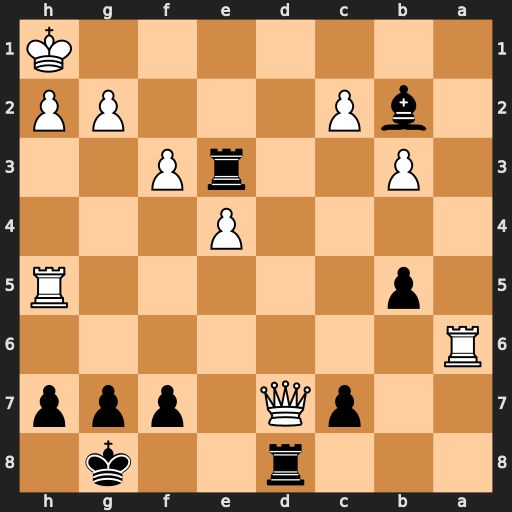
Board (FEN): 3r2k1/2pQ1ppp/R7/1p5R/4P3/1P2rP2/1bP3PP/7K
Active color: b
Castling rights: -
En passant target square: -
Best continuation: Re1#